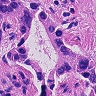
Metastatic tissue present: yes